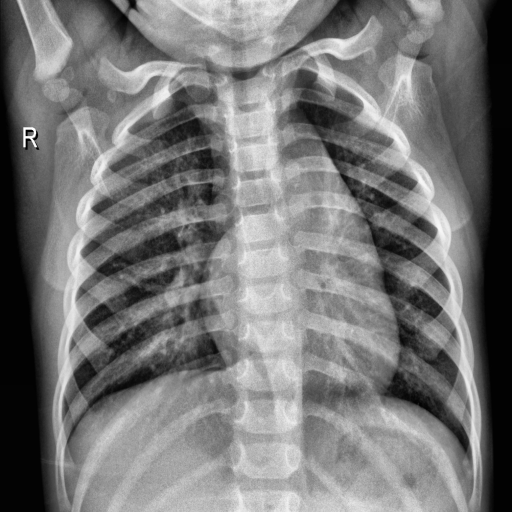
Finding: NORMAL